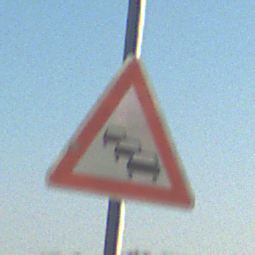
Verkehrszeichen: Stau
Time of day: SunriseSunset
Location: Outdoor (RoadRail)
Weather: Clear
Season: NotSpecified
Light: Natural